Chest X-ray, PA view. Patient: 45 years old, sex F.
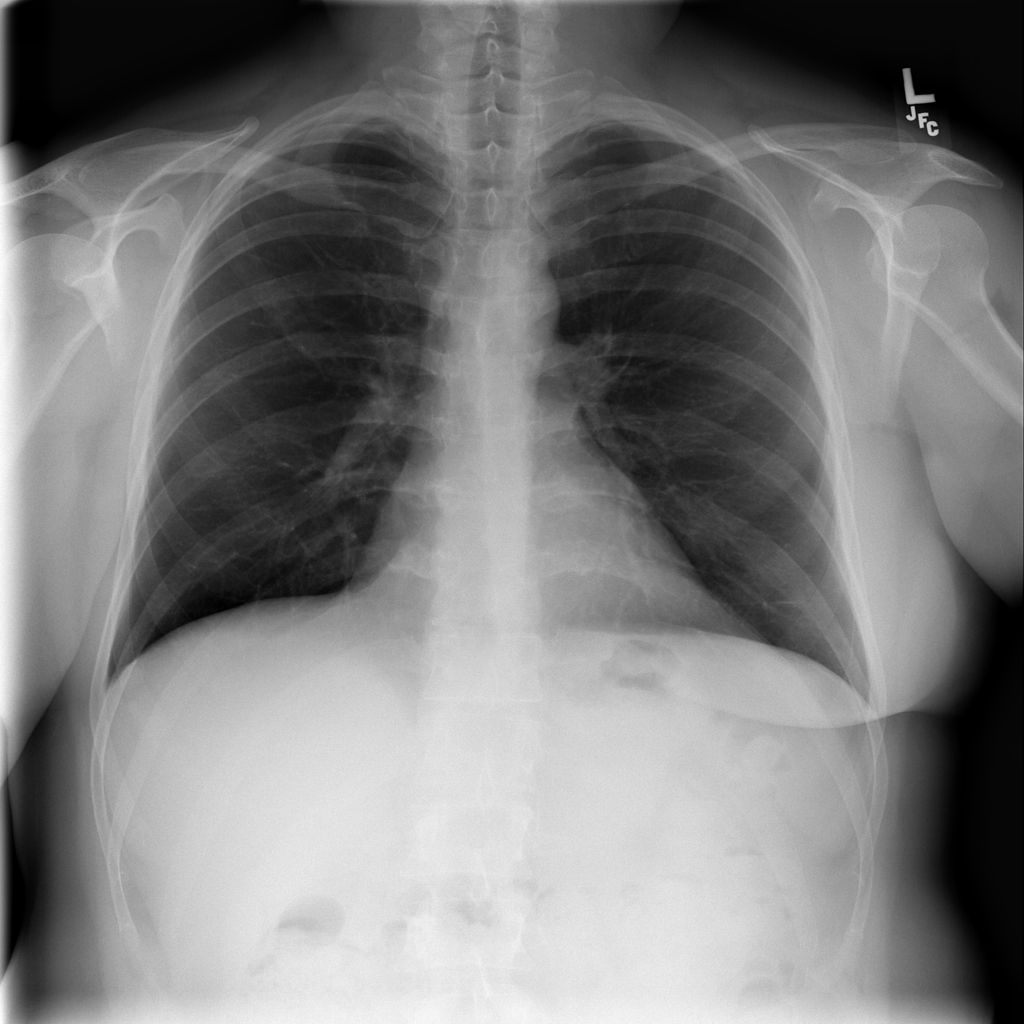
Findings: No Finding